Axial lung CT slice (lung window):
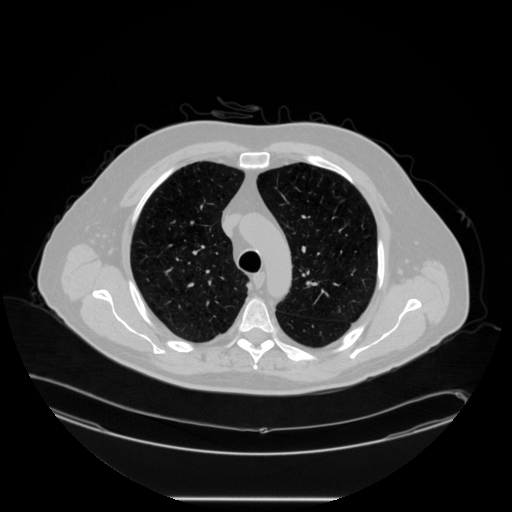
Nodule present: no